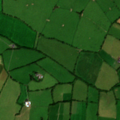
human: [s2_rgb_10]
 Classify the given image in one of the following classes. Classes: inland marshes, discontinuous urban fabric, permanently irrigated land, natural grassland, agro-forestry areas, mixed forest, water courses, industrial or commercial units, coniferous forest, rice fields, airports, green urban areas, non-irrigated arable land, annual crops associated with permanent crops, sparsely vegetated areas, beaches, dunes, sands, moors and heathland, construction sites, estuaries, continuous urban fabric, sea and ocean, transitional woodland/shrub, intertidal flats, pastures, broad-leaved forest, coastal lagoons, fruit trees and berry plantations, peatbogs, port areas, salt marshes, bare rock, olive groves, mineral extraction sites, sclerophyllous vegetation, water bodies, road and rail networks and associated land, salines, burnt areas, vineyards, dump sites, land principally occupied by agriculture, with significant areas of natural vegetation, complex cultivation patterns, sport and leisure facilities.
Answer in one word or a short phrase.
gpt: non-irrigated arable land, pastures